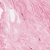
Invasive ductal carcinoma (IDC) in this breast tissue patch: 0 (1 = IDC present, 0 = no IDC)